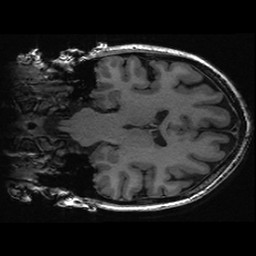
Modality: T1w
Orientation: coronal
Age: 29
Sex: female